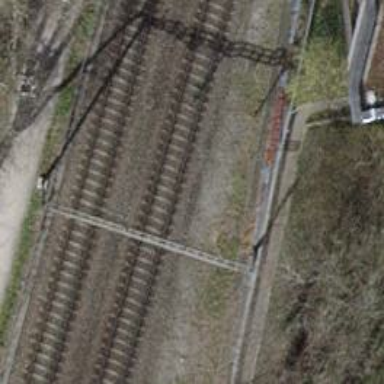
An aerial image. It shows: Catenary mast for power lines.